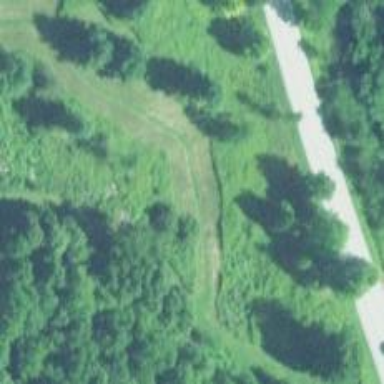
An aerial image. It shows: Disc golf course for leisure activity.